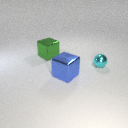
small cyan metal sphere to the right of large blue metal cube